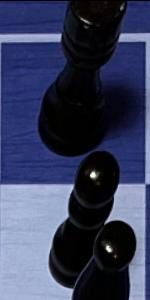
Label: Pawn_Black